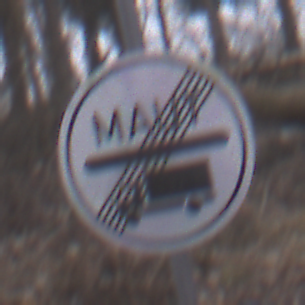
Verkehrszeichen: EndeMautpflicht
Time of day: Midday
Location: Outdoor (Nature)
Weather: Overcast
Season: Autumn
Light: Natural